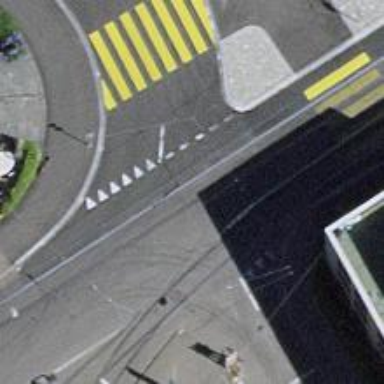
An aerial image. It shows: Tram level crossing on the railway.